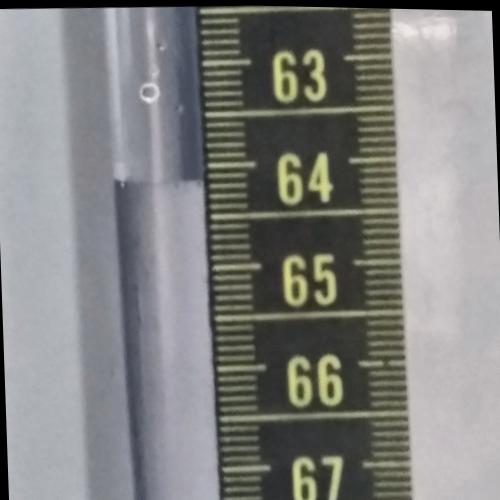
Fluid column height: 64.1 cm